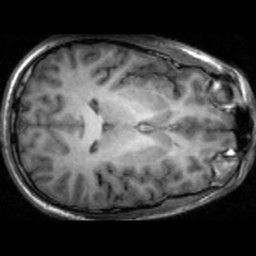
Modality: T1w
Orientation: axial
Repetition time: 0.008948 s
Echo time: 0.001784 s